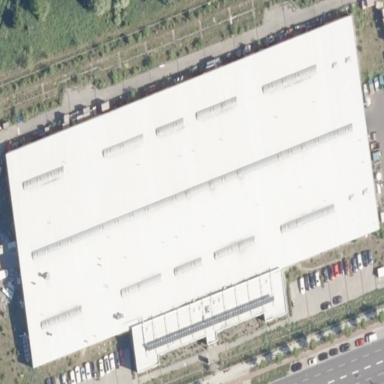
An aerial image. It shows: Industrial building.